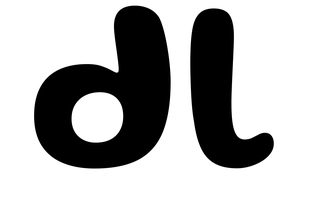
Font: Gluten_SemiBold